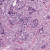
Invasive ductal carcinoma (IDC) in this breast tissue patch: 1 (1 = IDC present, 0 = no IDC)